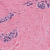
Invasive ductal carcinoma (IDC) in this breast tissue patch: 1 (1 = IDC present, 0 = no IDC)